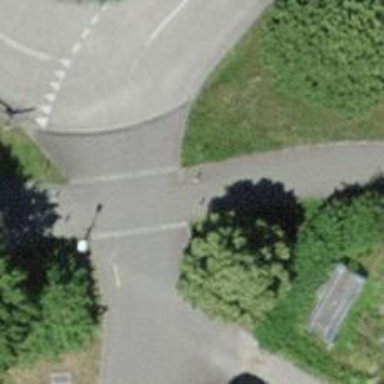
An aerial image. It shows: Bollard.